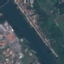
Land use / land cover class: River